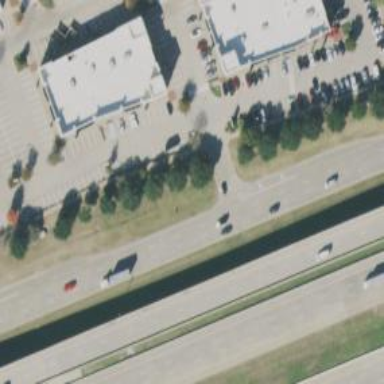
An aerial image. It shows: Secondary road with frontage road alongside.